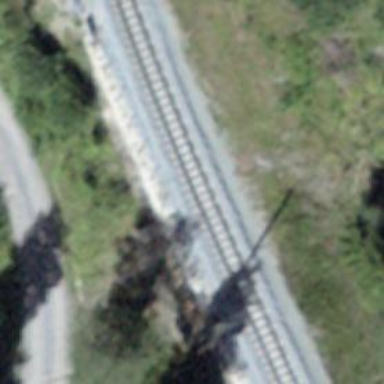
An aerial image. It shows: Narrow-gauge railway with 1 track. The tracks are electrified with contact line.